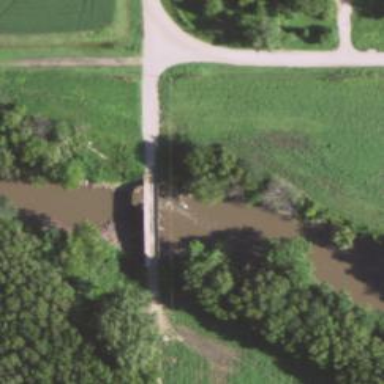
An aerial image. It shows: Residential road with bridge.